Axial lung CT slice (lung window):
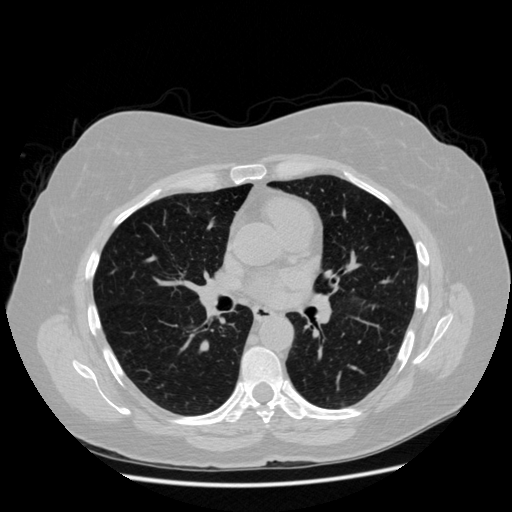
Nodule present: no